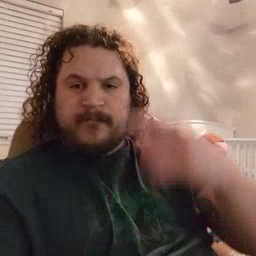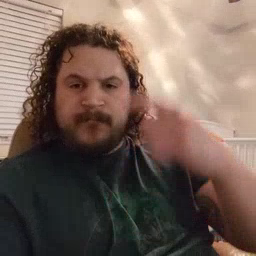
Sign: for